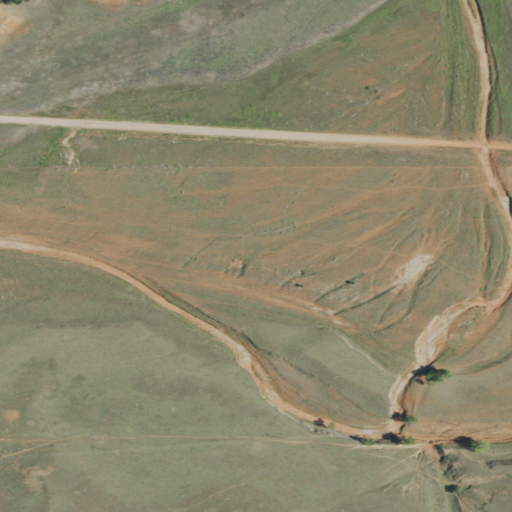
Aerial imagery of valley in South Dakota named Tepee Canyon containing grassland and evergreen forest